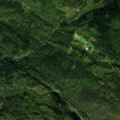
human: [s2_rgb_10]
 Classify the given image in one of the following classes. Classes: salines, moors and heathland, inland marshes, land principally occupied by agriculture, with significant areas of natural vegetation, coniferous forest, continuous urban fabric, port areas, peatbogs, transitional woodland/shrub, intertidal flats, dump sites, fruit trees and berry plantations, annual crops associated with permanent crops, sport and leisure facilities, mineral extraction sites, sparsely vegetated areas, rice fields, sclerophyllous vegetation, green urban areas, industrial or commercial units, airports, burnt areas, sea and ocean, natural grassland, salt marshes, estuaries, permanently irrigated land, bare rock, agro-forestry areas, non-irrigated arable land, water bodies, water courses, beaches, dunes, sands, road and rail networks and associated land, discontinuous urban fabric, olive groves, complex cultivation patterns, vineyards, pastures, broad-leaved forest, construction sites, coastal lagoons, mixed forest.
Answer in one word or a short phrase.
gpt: coniferous forest, mixed forest